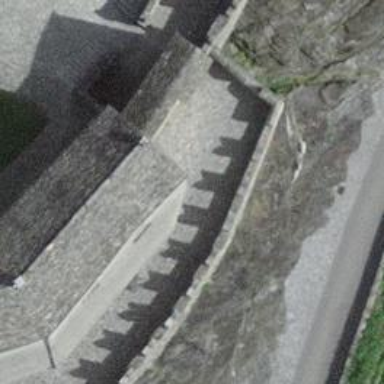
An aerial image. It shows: City wall serving as barrier.